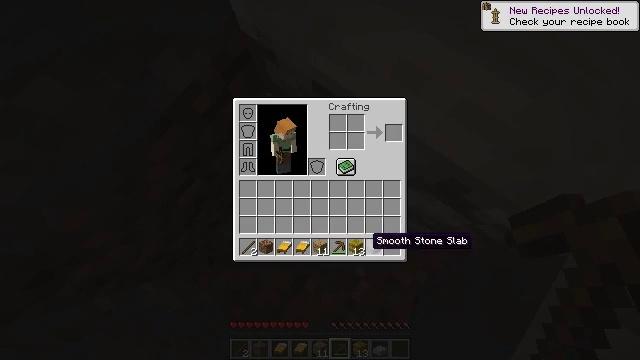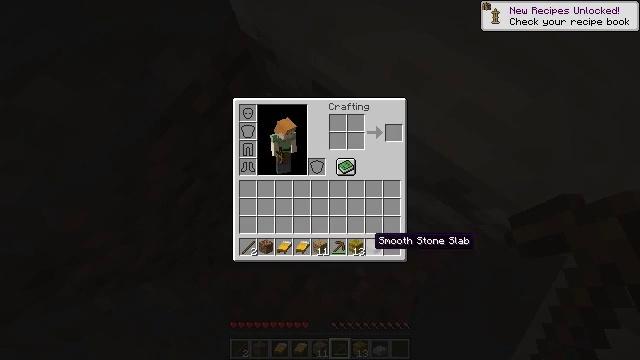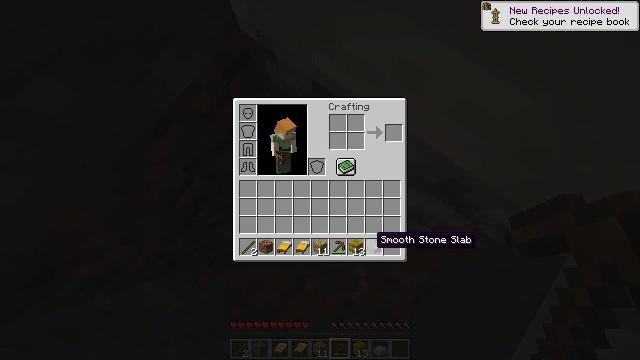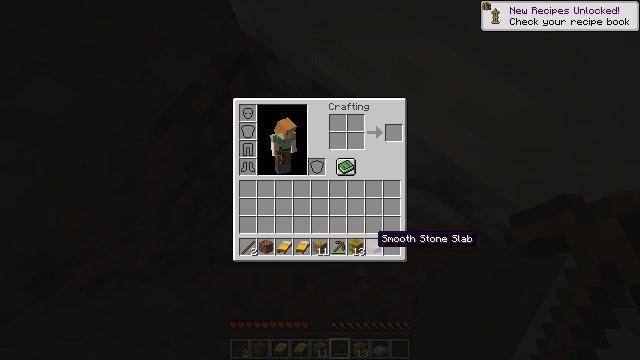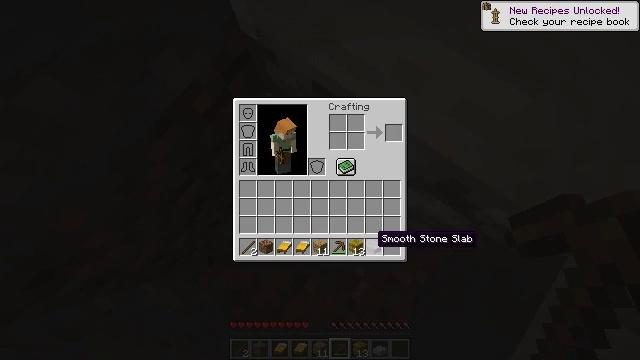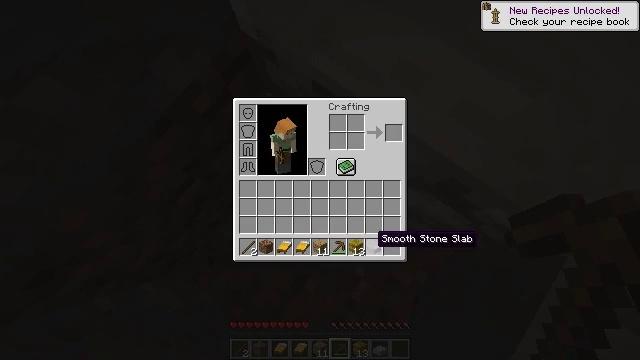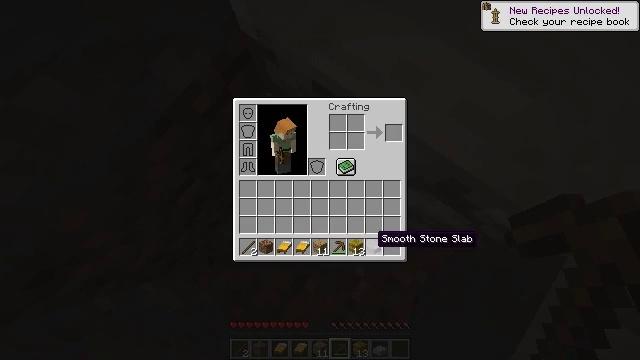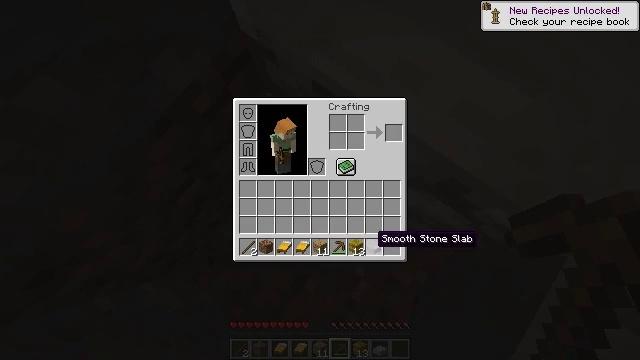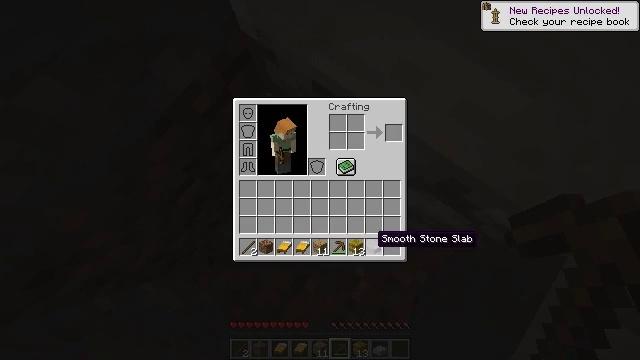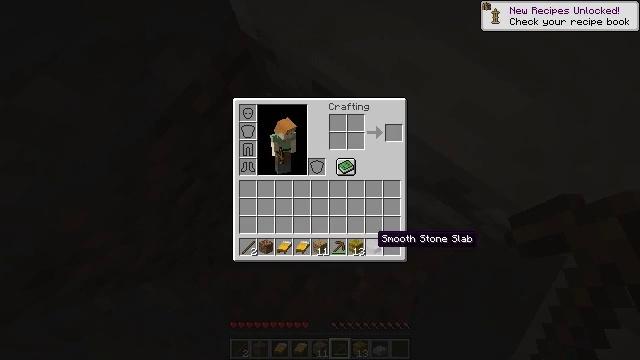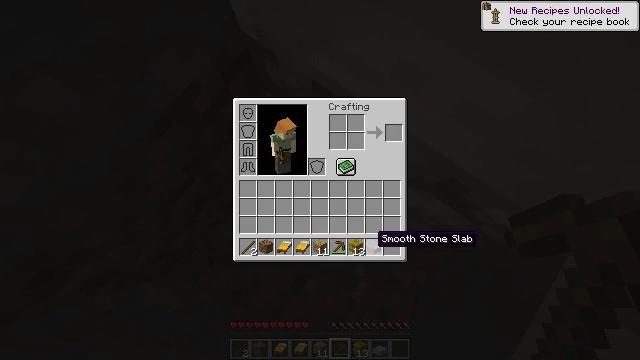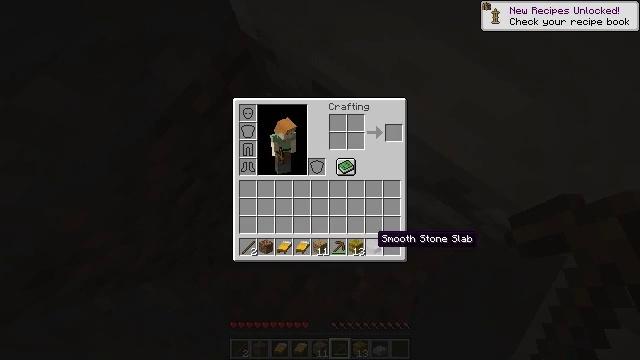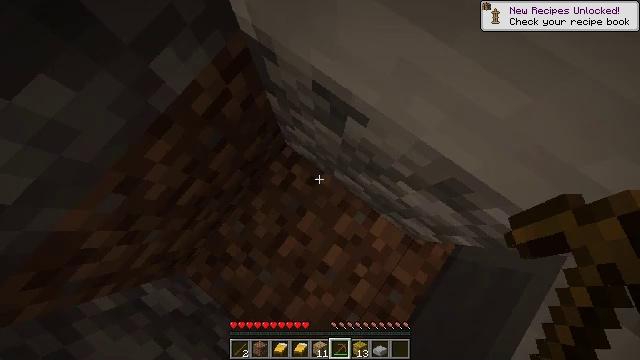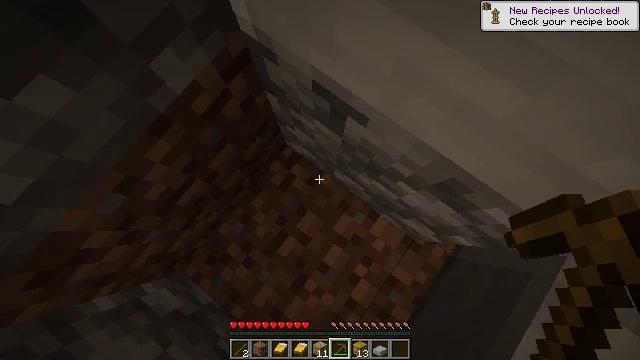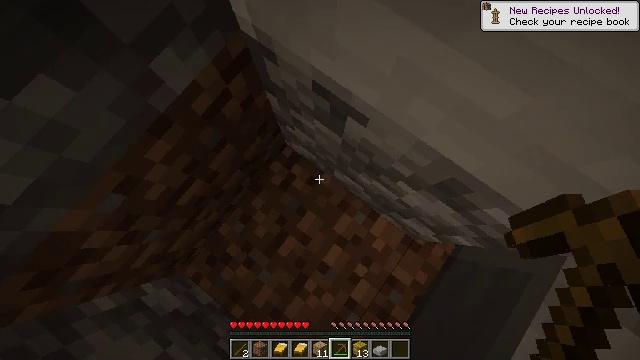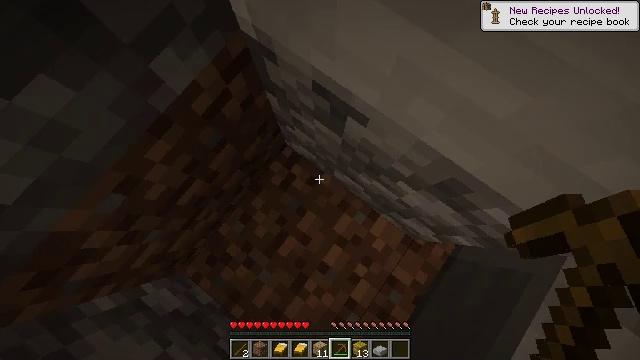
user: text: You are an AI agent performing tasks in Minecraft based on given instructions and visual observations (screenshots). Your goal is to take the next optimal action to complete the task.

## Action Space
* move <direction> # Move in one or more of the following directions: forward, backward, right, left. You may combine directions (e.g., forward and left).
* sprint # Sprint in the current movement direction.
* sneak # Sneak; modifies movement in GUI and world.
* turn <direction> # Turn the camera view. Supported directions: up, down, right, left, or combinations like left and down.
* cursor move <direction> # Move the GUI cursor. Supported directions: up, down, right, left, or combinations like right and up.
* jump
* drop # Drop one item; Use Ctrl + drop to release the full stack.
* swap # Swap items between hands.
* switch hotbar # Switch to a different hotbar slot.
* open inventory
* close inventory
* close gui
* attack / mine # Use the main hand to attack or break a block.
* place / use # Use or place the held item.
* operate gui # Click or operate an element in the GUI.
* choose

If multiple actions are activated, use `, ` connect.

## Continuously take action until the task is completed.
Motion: motion action
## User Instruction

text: Remove the smooth stone slab from a structure.
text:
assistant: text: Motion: no_op
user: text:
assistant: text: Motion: no_op
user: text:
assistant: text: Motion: no_op
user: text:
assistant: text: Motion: no_op
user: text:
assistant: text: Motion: no_op
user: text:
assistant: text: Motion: no_op
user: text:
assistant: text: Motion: no_op
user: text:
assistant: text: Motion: no_op
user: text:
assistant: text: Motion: no_op
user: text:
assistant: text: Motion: no_op
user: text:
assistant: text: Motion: no_op
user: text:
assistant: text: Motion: no_op
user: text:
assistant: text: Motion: close gui
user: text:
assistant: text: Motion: open inventory
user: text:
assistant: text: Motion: open inventory
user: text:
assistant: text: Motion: no_op
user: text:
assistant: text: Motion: turn right
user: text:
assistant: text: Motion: turn right and up
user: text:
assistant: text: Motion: turn right and up
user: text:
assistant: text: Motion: turn right
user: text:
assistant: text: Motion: turn right
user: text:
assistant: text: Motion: turn right and up
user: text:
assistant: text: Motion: turn right and up
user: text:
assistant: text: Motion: turn right and up
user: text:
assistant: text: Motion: turn right and up
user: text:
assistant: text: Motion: turn right and up
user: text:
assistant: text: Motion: turn right and up
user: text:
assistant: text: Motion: turn right and up
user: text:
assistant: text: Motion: turn up
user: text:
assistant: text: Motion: no_op